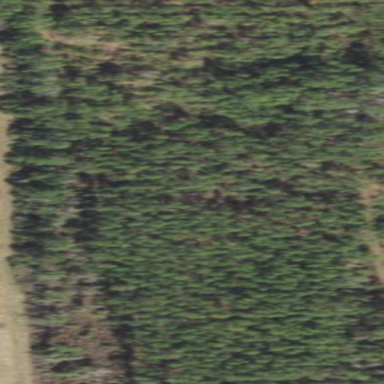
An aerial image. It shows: Forest with needle-leaved trees.